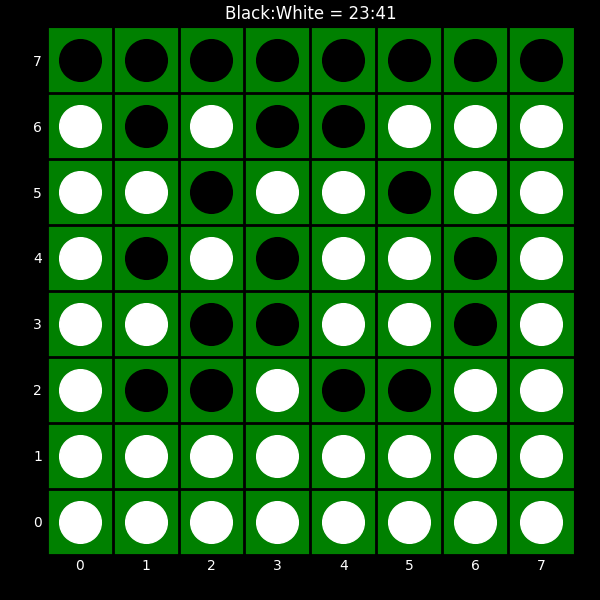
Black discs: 23
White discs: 41